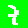
Digit: 7